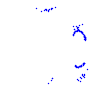
Particle: kaon